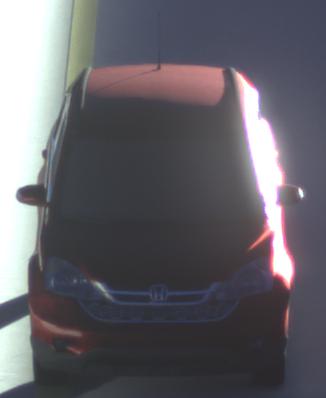
Make: Honda
Model: CR-V
Detailed model: CR-V (III) (04/10 - 10/12)
Model produced from: 2010
Model produced until: 2012
Doors: 5
Color: red
Road condition: dry road
Daytime: sunrise or sunset
Contrast: high contrast